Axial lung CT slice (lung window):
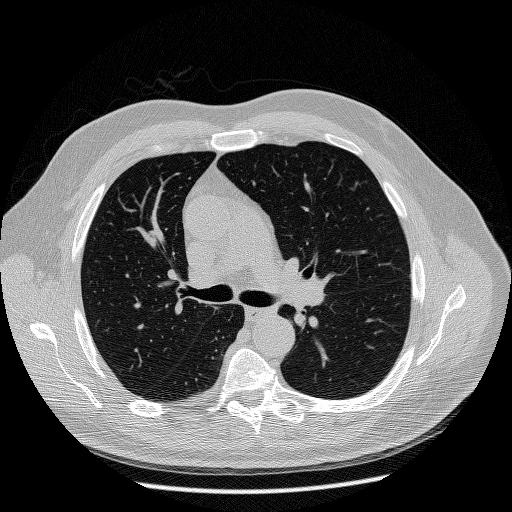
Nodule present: no